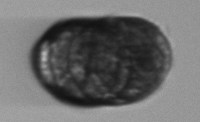
Label: Margalefidinium